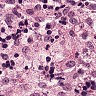
Metastatic tissue present: no